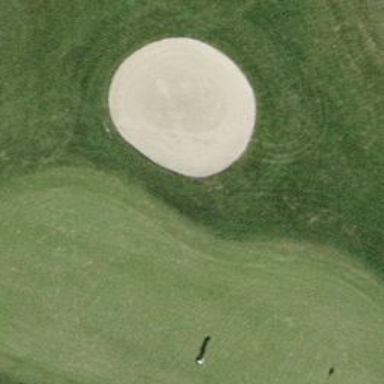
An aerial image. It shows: Golf bunker filled with natural sand.